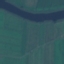
Label: River